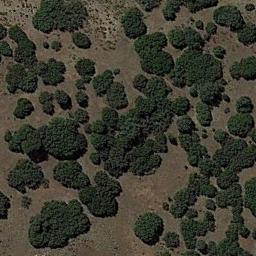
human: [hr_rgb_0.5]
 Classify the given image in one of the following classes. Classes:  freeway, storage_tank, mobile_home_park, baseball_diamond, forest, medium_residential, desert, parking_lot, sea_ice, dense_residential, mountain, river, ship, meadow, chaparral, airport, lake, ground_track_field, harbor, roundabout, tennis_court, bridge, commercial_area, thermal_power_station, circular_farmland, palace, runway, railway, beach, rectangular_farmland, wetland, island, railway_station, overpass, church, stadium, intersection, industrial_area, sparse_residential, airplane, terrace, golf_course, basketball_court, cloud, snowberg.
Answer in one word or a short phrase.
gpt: chaparral